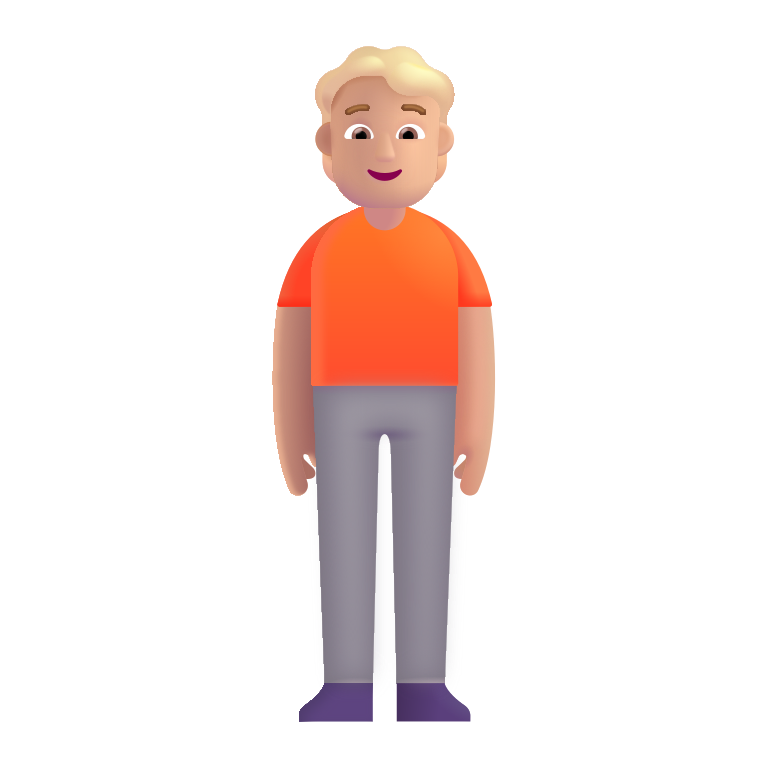
person standing color  light